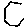
Label: hexagon